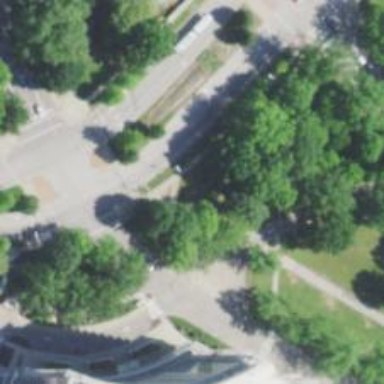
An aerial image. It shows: Memorial featuring statue.